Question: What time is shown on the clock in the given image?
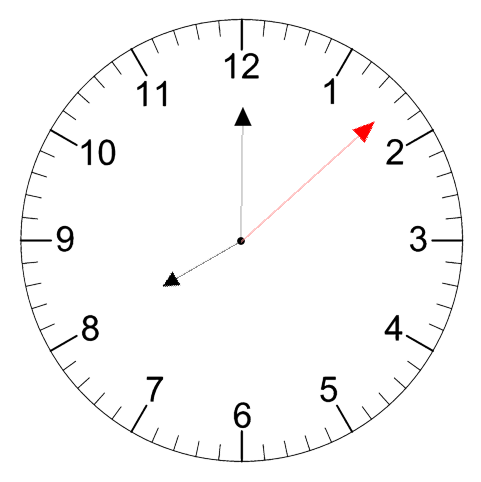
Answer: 08:00:08